Field crop: tomato
Growth stage: 2
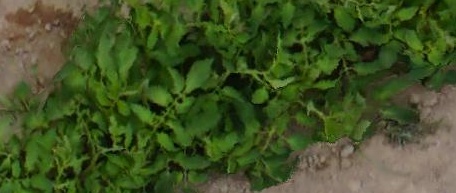
Species: tomato